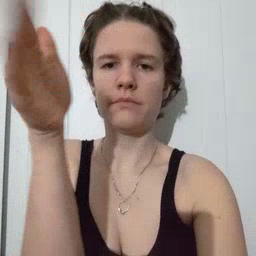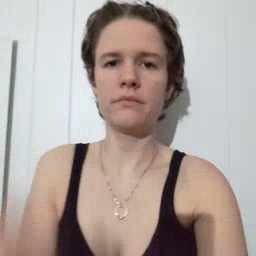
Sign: flag